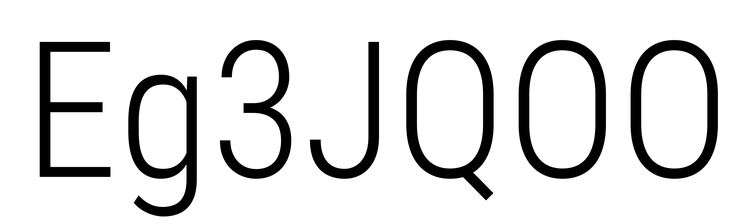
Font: Roboto_Condensed_Light